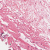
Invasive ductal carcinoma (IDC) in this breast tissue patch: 0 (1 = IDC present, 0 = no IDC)